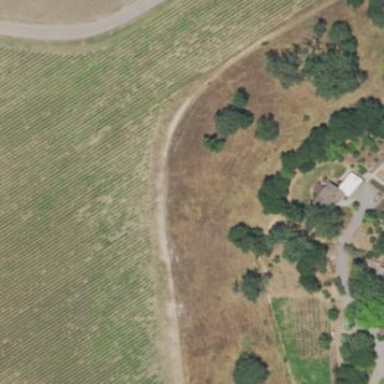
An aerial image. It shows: Vineyard growing grapes.